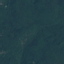
Label: Forest